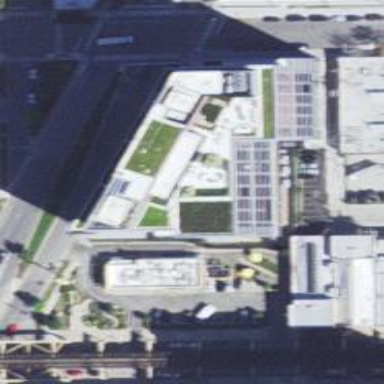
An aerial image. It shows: Office building.